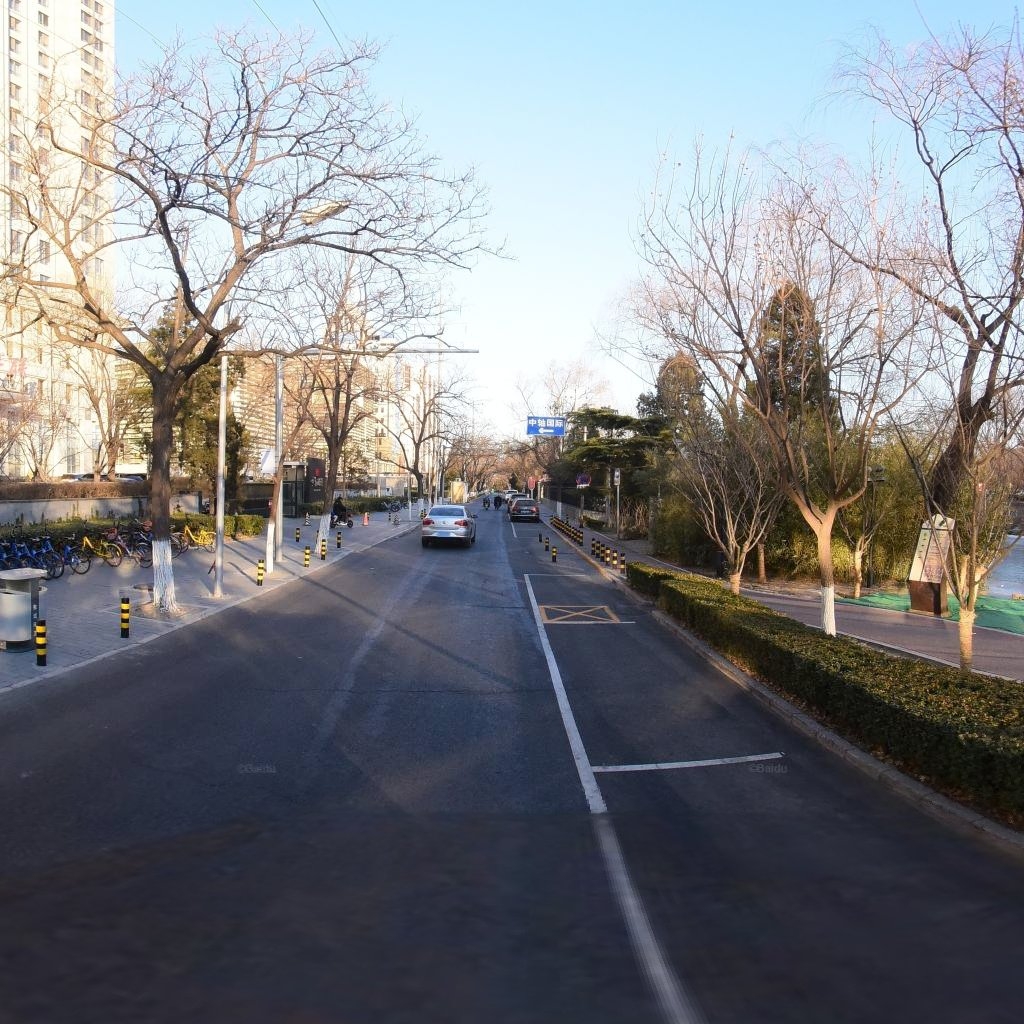
Region: Dongcheng
Road damage annotations: transverse crack, transverse crack